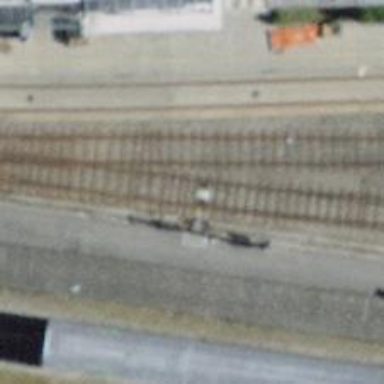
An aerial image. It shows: Railway switch.